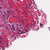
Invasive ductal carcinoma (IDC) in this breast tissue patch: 0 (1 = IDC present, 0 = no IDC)